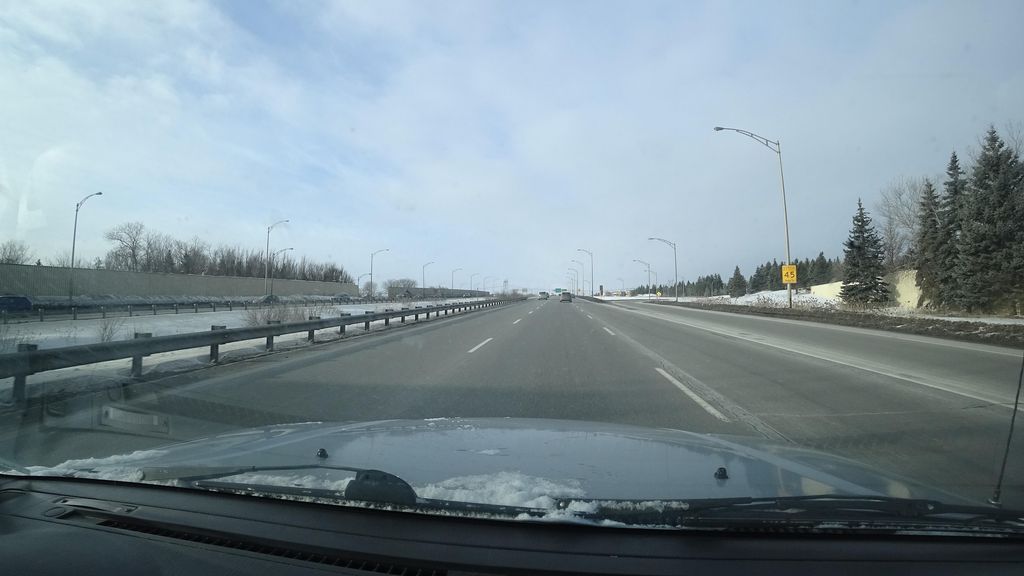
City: quebec_city